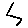
Label: zigzag